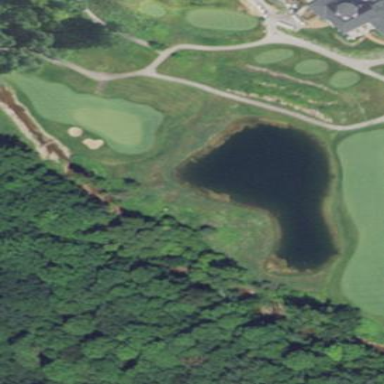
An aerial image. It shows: Water hazard on golf course.